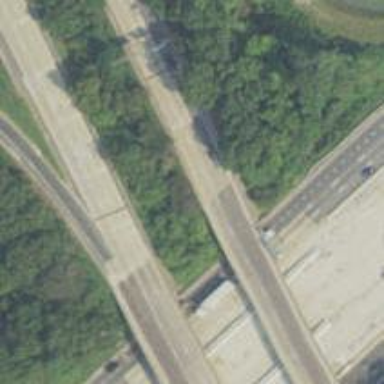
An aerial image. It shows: Motorway junction.